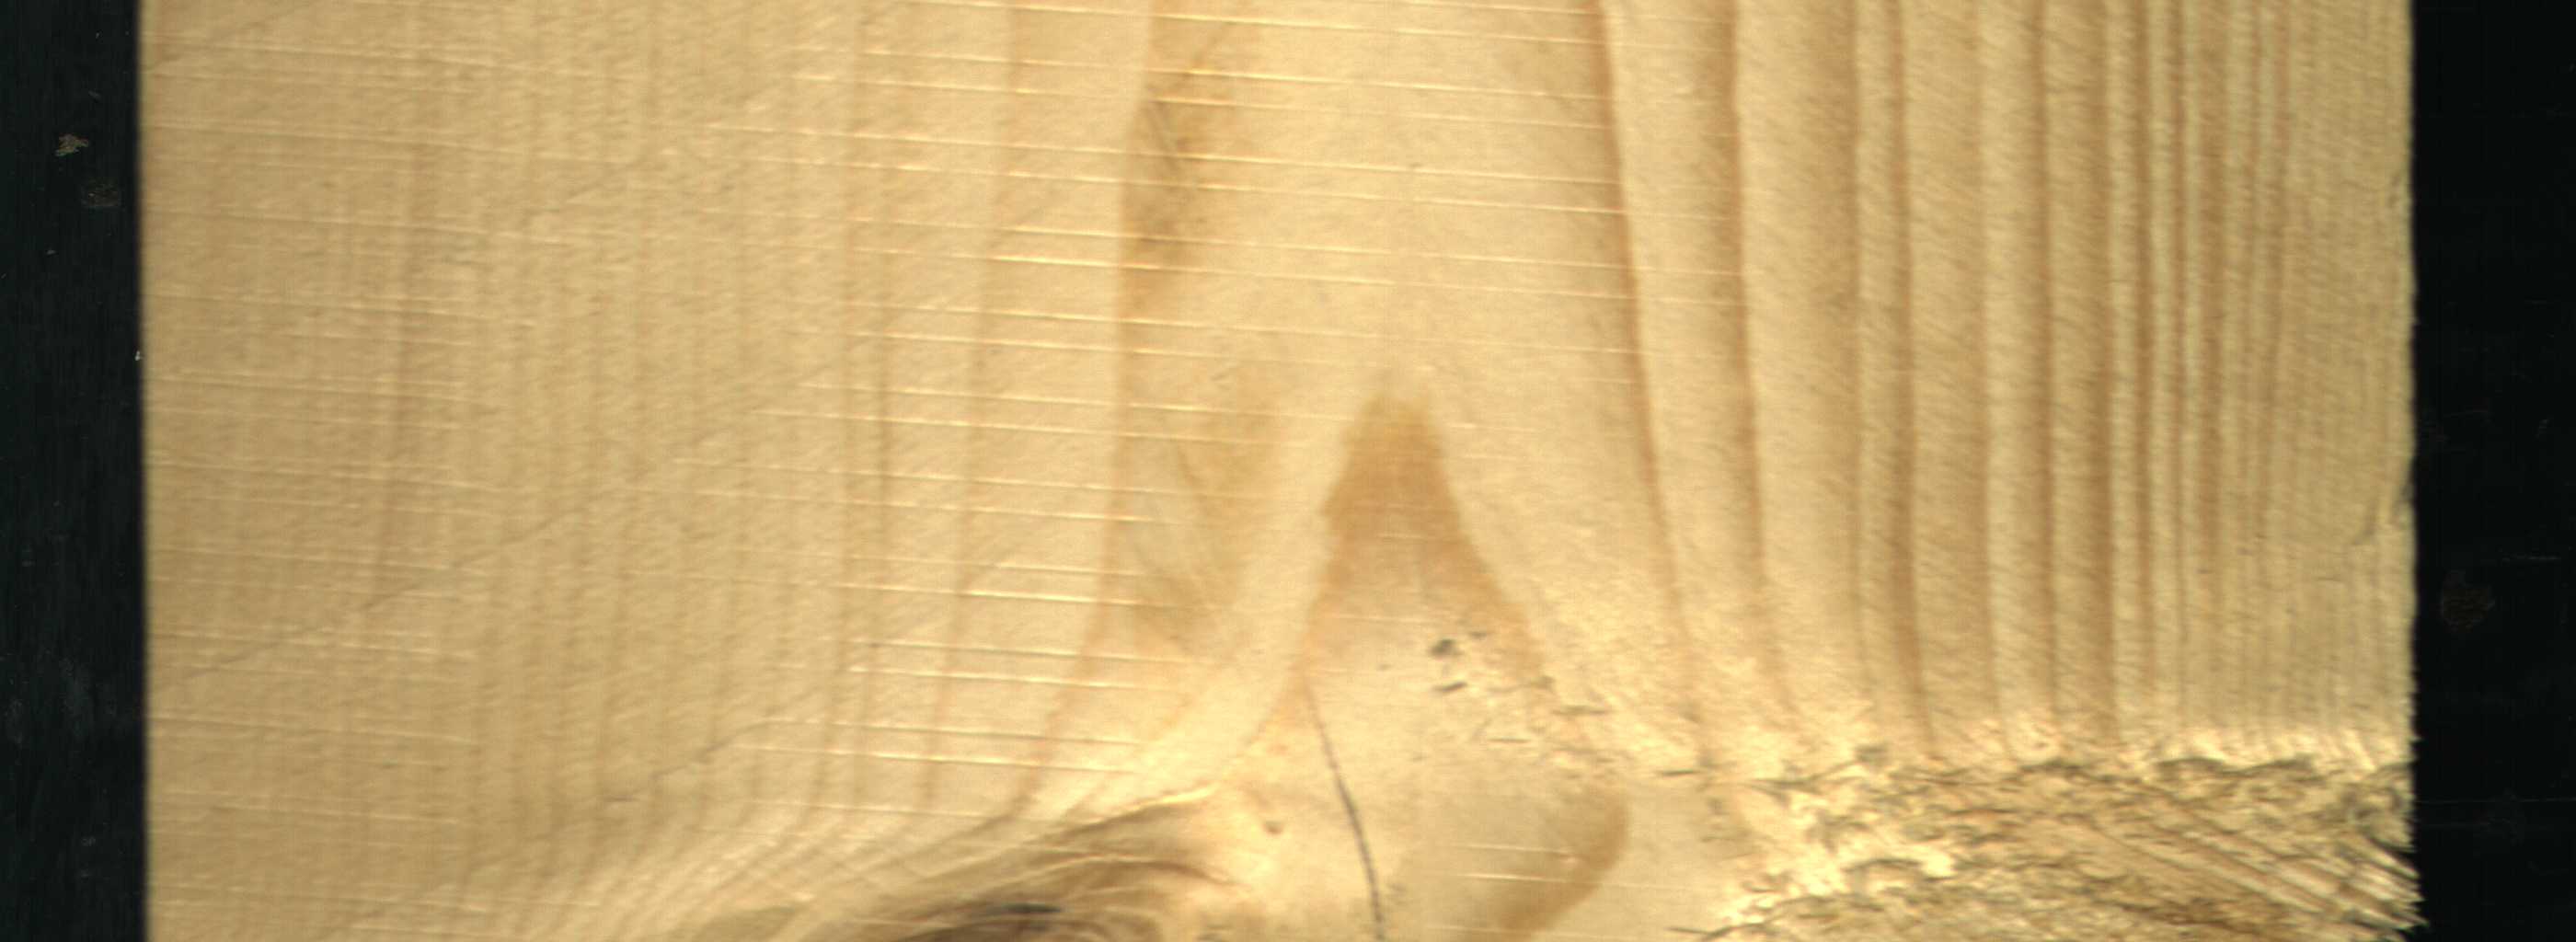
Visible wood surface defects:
Crack
Live_Knot